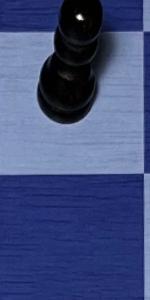
Label: Empty